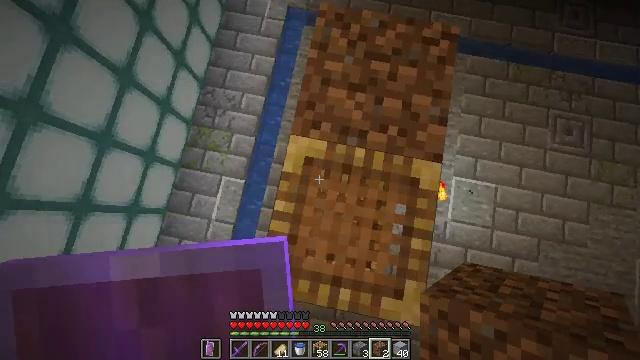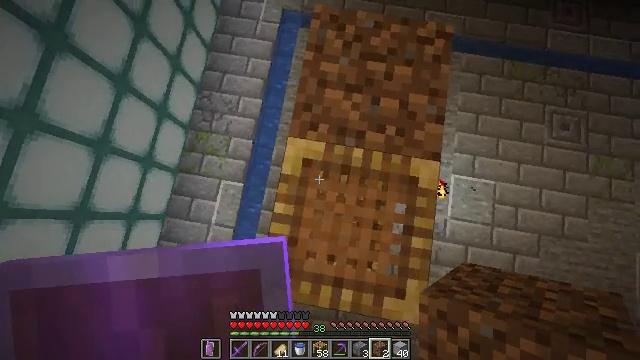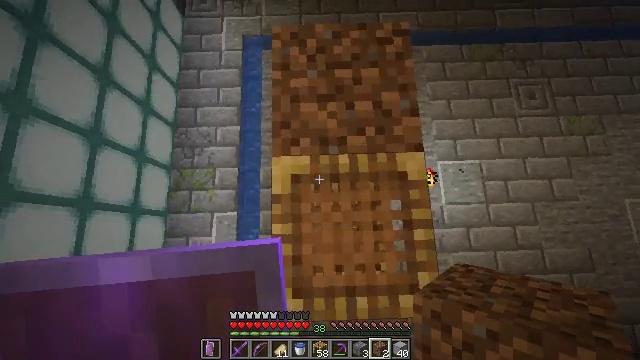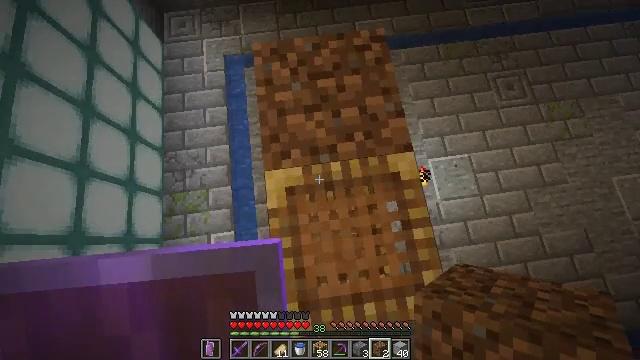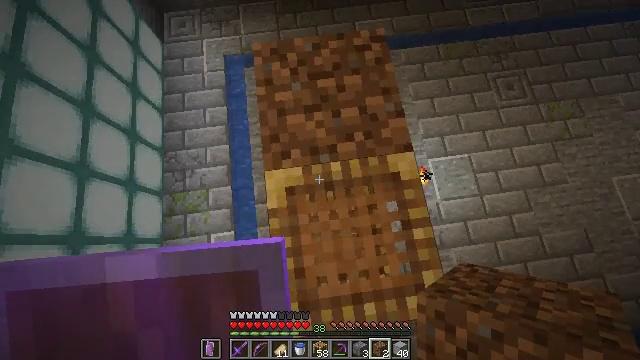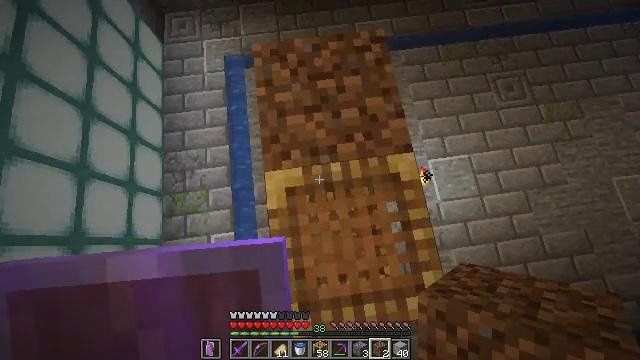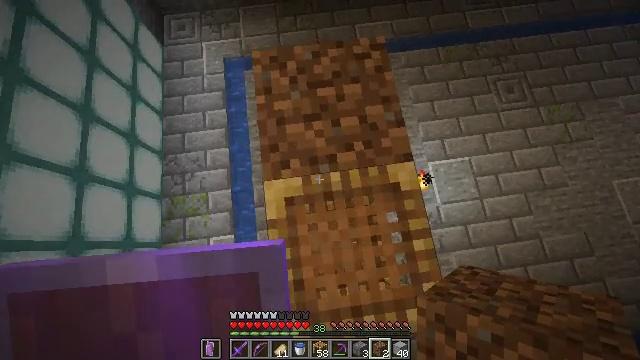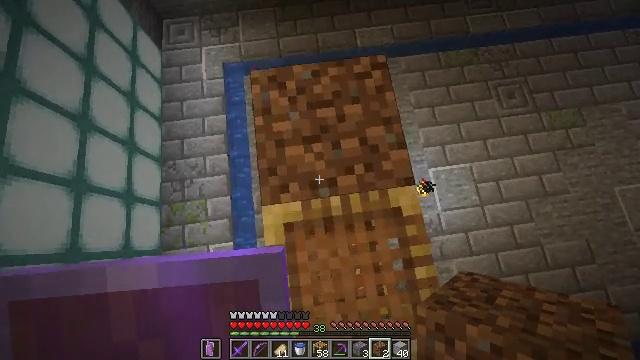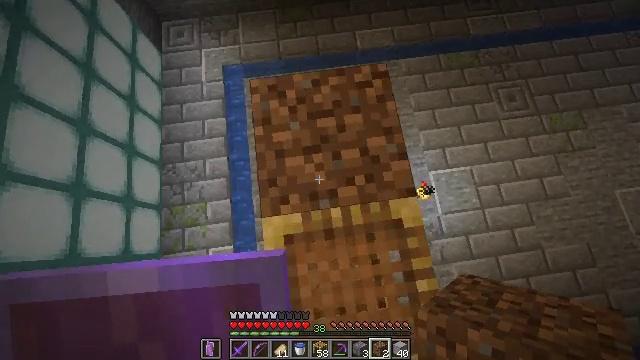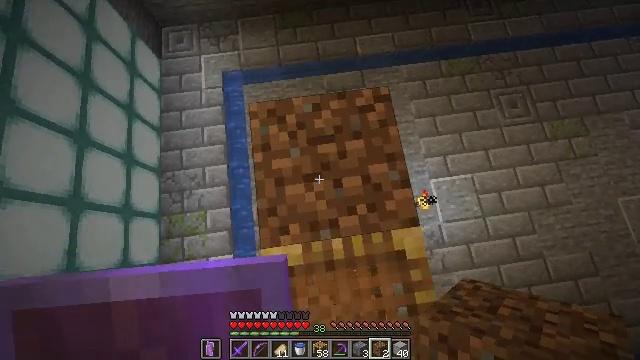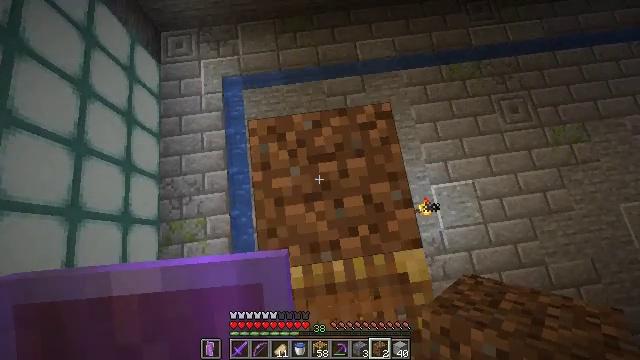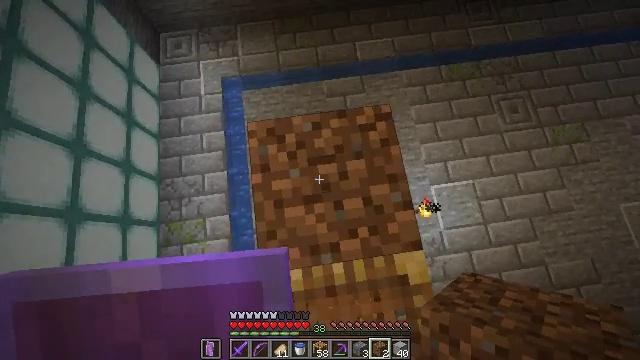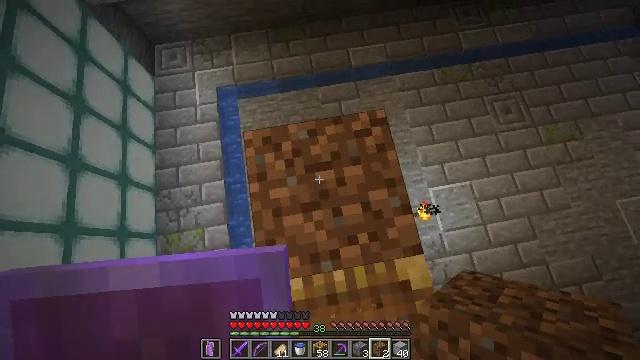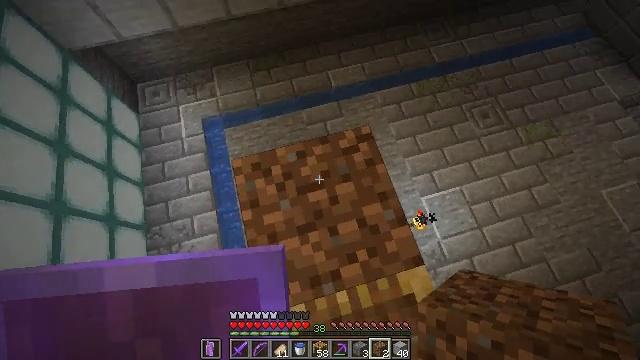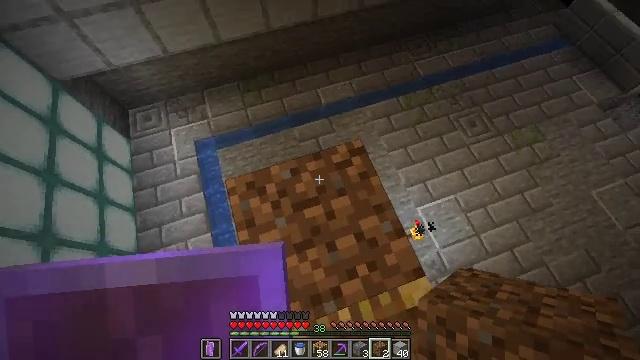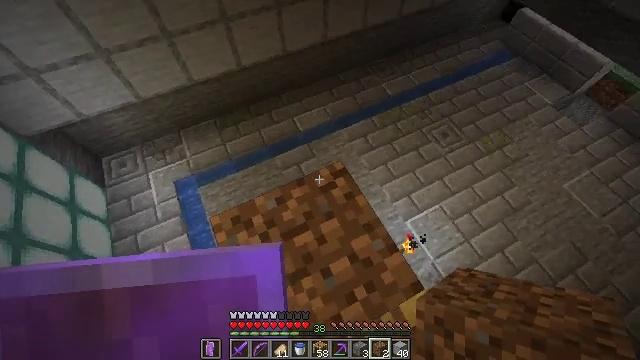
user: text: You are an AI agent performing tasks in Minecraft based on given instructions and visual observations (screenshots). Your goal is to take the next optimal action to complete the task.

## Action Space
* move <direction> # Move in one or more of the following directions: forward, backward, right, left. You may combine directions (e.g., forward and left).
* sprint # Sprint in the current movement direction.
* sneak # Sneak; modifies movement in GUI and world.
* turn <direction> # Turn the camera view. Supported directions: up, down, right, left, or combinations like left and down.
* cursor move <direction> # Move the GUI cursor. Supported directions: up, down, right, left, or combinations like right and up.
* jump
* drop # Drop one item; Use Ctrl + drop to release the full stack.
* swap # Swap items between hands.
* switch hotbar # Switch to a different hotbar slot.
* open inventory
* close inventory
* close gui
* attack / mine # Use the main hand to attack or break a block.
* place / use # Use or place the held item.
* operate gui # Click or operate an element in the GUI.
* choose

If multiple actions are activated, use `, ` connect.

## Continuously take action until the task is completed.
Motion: motion action
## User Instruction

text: Mine the stone stairs.
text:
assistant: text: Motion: turn right, jump
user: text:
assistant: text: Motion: turn right and up
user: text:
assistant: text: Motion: turn right and up
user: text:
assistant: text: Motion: no_op
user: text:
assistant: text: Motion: no_op
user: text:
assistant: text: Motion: move forward
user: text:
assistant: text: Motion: move forward
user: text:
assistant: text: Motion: move forward
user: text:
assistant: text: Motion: no_op
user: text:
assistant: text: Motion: no_op
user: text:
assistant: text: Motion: no_op
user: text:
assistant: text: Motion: turn right and up
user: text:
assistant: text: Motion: turn right and up
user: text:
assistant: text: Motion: turn right and up
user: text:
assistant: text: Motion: turn right and up
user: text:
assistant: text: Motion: turn right and up
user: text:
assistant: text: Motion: turn right and up
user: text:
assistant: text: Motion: turn right and up
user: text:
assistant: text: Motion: turn right and up
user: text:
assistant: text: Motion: turn right and up
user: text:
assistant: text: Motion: turn right and up
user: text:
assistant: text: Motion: turn right and up
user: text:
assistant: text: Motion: turn right and up
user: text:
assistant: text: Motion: turn right and up
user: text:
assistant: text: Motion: turn right and up
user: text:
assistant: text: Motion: turn right and up
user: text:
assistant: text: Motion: turn right
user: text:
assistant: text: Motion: turn right
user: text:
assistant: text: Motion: turn right and up
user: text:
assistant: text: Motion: turn right and up